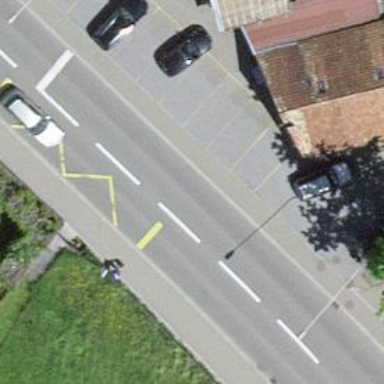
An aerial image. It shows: Public transport stop position.